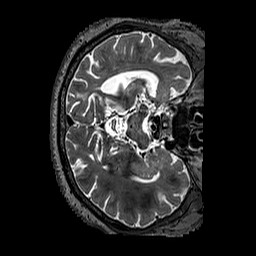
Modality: T2w
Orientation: axial
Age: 70
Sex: male
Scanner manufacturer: siemens
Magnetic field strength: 3 T
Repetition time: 3.2 s
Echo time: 0.567 s